Question: I am running simulations with 2 variables: P and Q.
Both P and Q vary from [0.2, 0.4, 0.6, 0.8]
Each combination of P and Q produce an output which I call NB_Means.
nb_means is produced by running the simulator with P=0.2 and varying the Q with [.2,.4,.6,.8], after which I move on to the next P (.4) and repeat the same process.
EX: so below in nb_means: p=.2&q=.2 -> 32 and p=.2&q=.4 -> 159 ... and so on
I am attempting to plot the wire frame as so:
'''
from mpl_toolkits.mplot3d import Axes3D
from matplotlib import cm
from matplotlib.ticker import LinearLocator, FormatStrFormatter
import matplotlib.pyplot as plt
import numpy as np
x=[.2,.2,.2,.2,.4,.4,.4,.4,.6,.6,.6,.6,.8,.8,.8,.8]
y=[.2,.4,.6,.8,.2,.4,.6,.8,.2,.4,.6,.8,.2,.4,.6,.8]
nb_means = [32, 159, 216, 327, 206, 282, 295, 225, 308, 252, 226, 229, 301, 276, 262, 273]
fig = plt.figure()
ax = plt.axes(projection='3d')
X,Y = np.meshgrid(x,y)
ax.set_title('Name Based Routing')
ax.set_xlabel('Prob of Request')
ax.set_ylabel('Prob of Publish')
ax.set_zlabel('RTT')
ax.plot_wireframe(X, Y, nb_means, rstride=10, cstride=10)
plt.show()
'''

However, as you see in the output above... I expected the wireplot to increase along the Q axis. But it does not.
Am I setting up my x and y incorrectly?
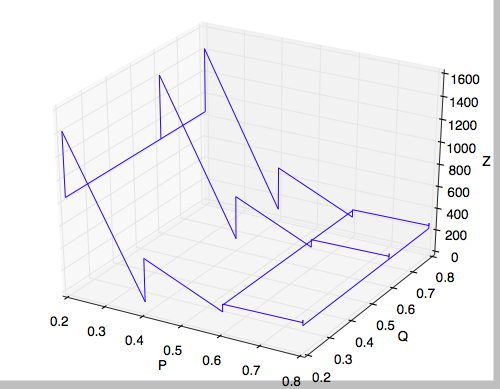
Answer: The 'X', 'Y', and 'nb_means' are all the problem. They should all be 2D arrays (your 'nb_means' is currently a 1D list). You also don't need to make 'X' and 'Y' using meshgrid, all you need to do is reshape them all:
'''
X = np.reshape(x, (4,4))
Y = np.reshape(y, (4,4))
nb2 = np.reshape(nb_means, (4,4))
...
ax.plot_wireframe(X, Y, nb2)
'''
You may also not really want that rstride=10 and cstride=10.